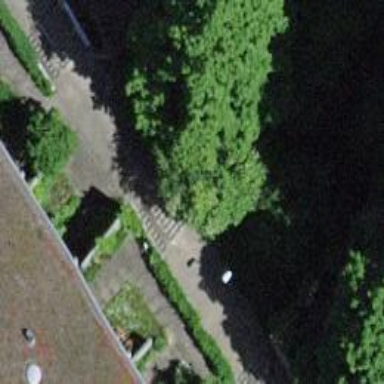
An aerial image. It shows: Set of steps on the road.